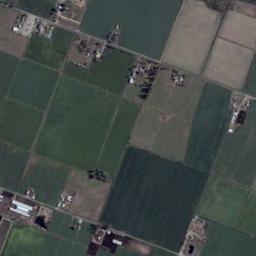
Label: rectangular_farmland